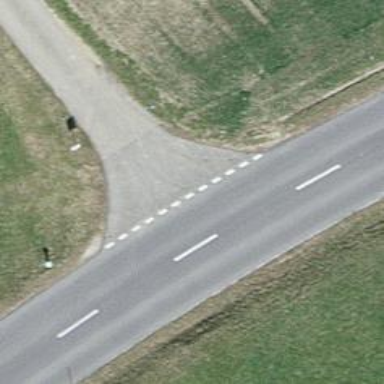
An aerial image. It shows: Tertiary road.